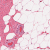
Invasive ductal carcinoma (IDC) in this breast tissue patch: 0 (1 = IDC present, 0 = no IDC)